Question: I'm now using wordpress 4.2, and developing themes on it for my own site.
I defined many custom post types in my theme, and I'm now finding a way to make some archive pages for them.
---
For example, I have a post_type called 'shop', and have a taxonomy named 'region' assigned to it.
I to created a template file: 'category-region.php'
Then I visit the permalink of this template: 'http://example.com/category/region/', this template was matched, and init the query with all assigned shops, then display them.
But now I want to make a page with all posts of shop, no matter which region they are assigned.
How should I name the template file and what about the permalink?
---
I checked for the template hierarchy and have found the below diagram.
<URL>

It seems 'archive-$post_type.php' is what I wanted.
But what about the permalink that is pointing to this template?
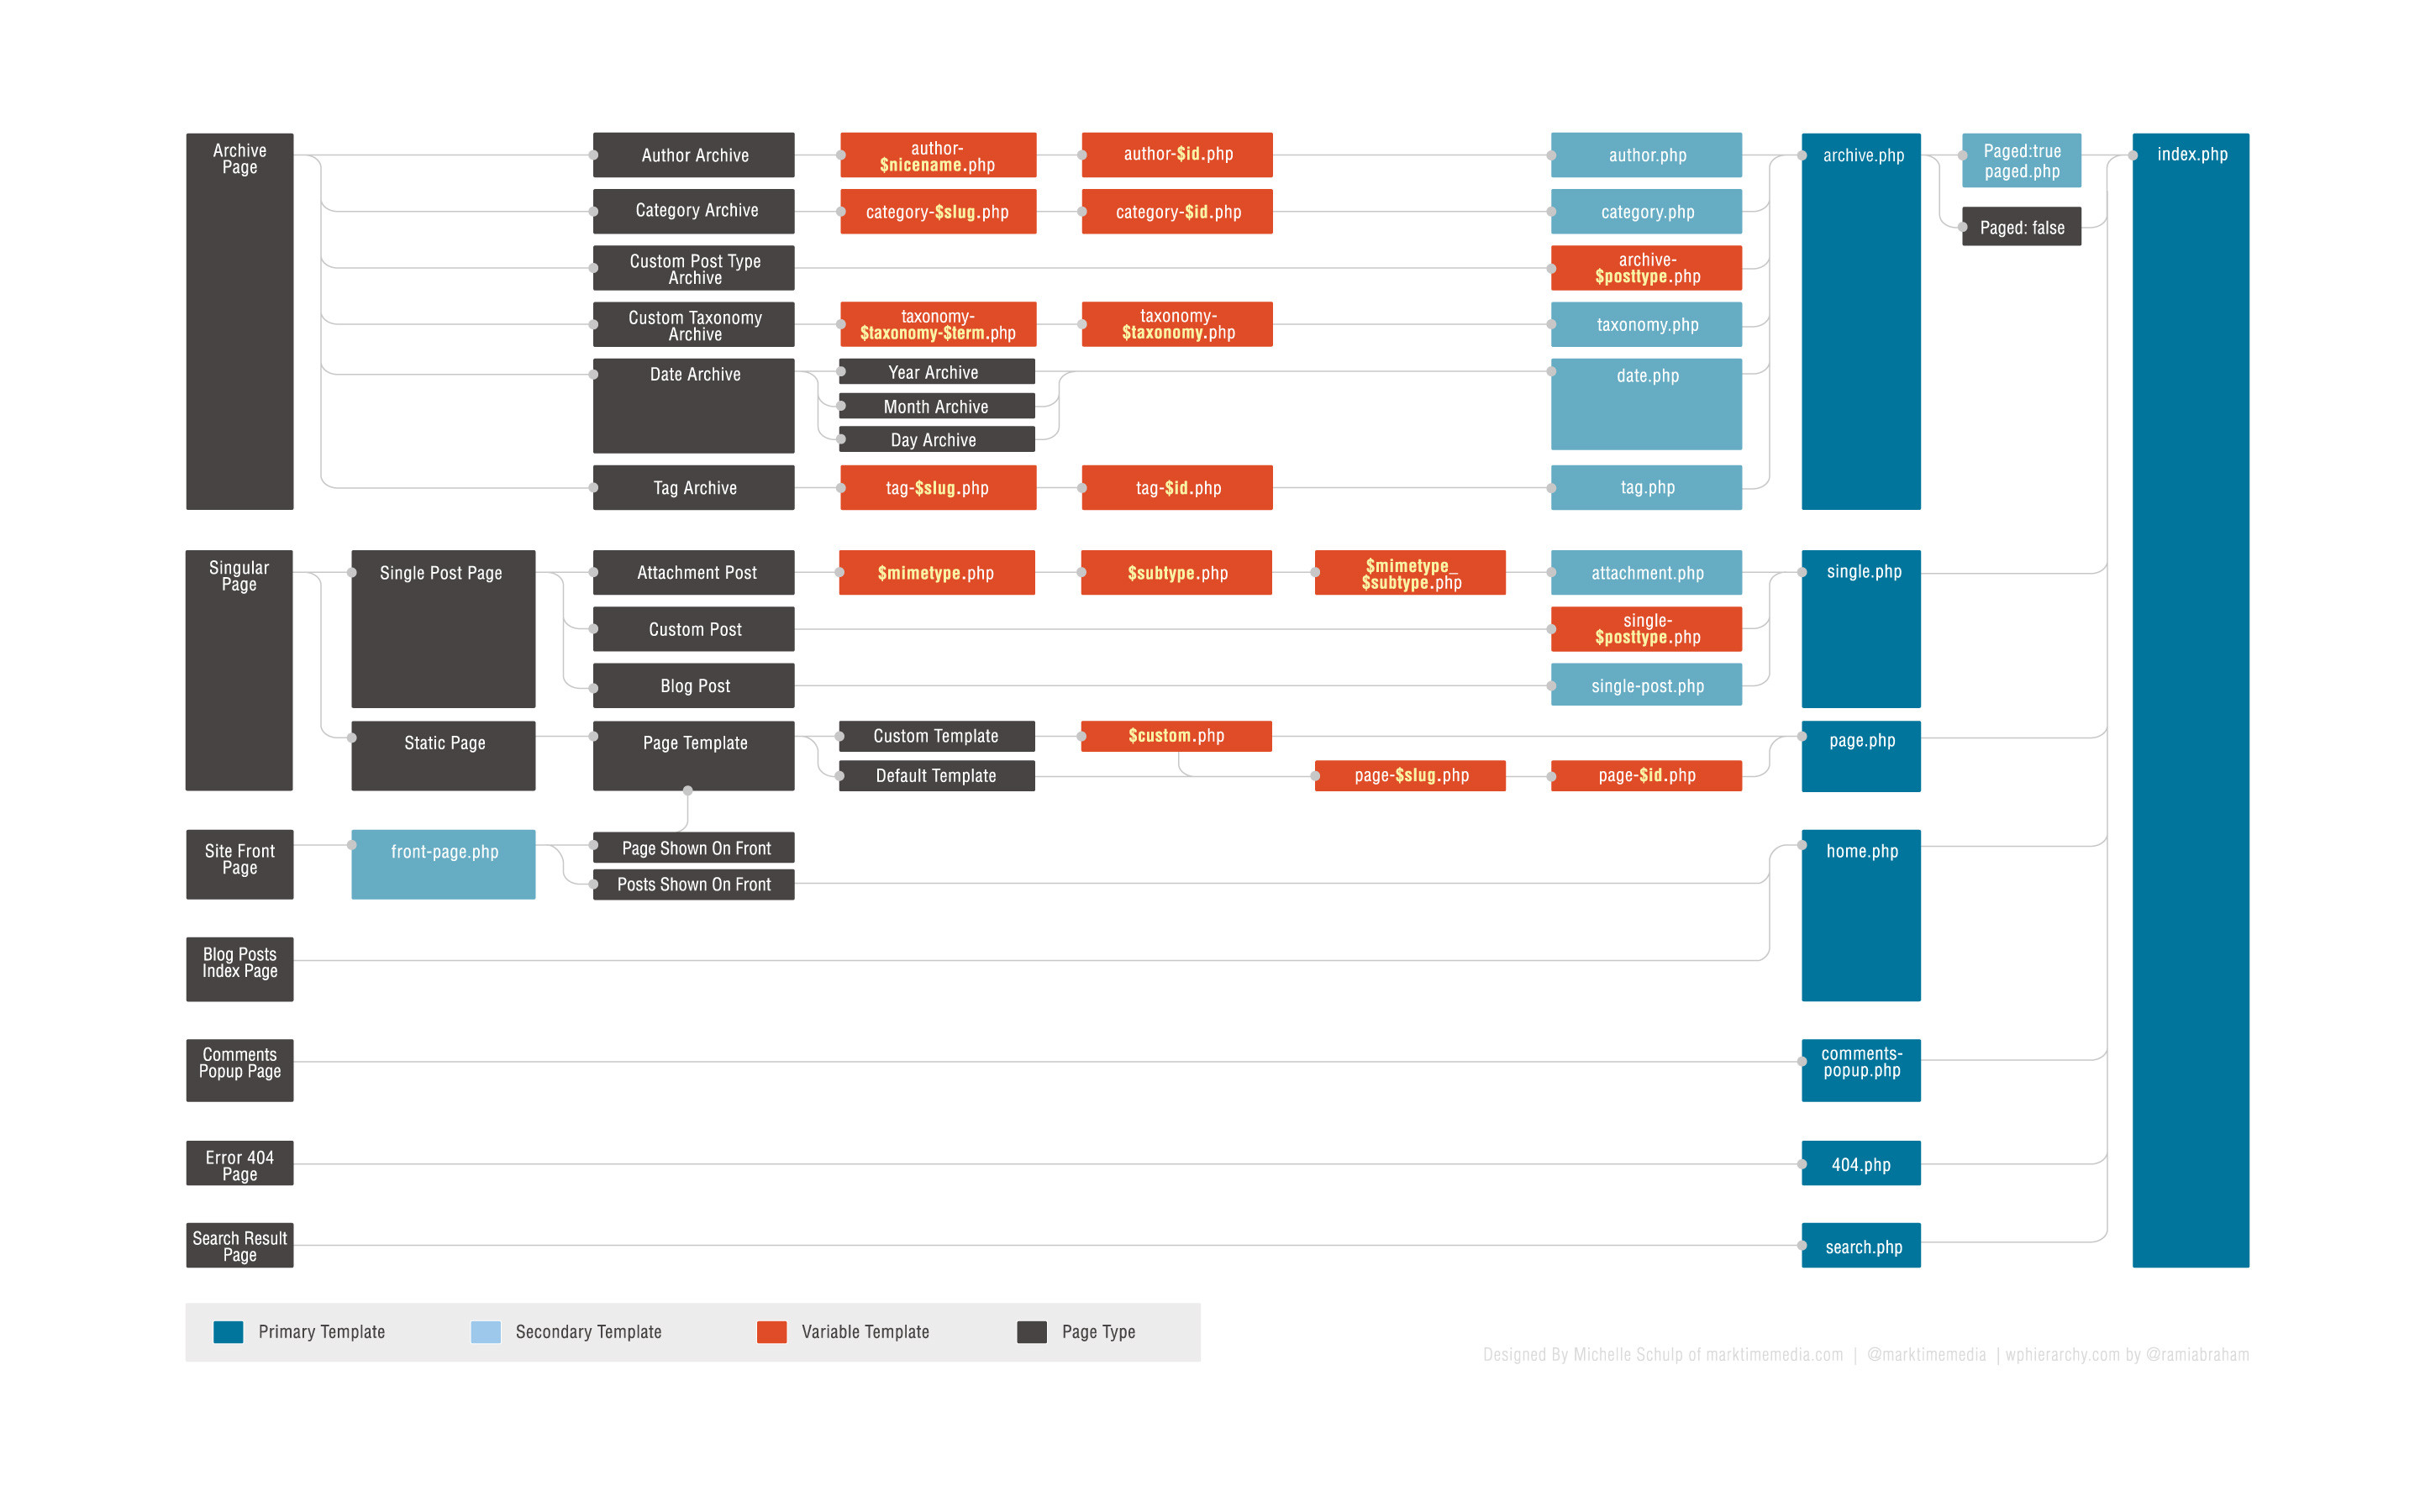
Answer: The 'rewrite' parameter in the arguments you pass to 'register_post_type' determines the permalink for your custom post type archive.
<URL>
Looking at the example in the documentation:
'''
$args = array(
'labels' => $labels,
'public' => true,
'publicly_queryable' => true,
'show_ui' => true,
'show_in_menu' => true,
'query_var' => true,
'rewrite' => array( 'slug' => 'book' ),
'capability_type' => 'post',
'has_archive' => true,
'hierarchical' => false,
'menu_position' => null,
'supports' => array( 'title', 'editor', 'author', 'thumbnail', 'excerpt', 'comments' )
);
register_post_type( 'book', $args );
'''
You can see that the rewrite slug for the book CPT is 'book', so the URL to the book archive would be 'example.com/book/'.
In your case, if you set your rewrite slug to 'shop' (or if you didn't set a rewrite slug, in which case it would default to your CPT slug), the URL that would correspond to your 'archive-shop.php' template would be 'example.com/shop/'.
'example.com/?post_type=shop''Settings > Permalinks'